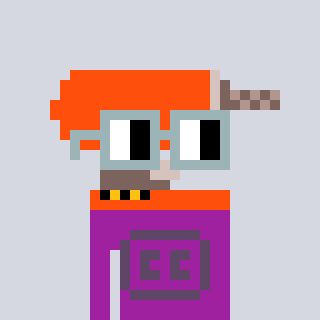
a pixel art character with square dark gray glasses, a drill-shaped head and a magenta-colored body on a cool background